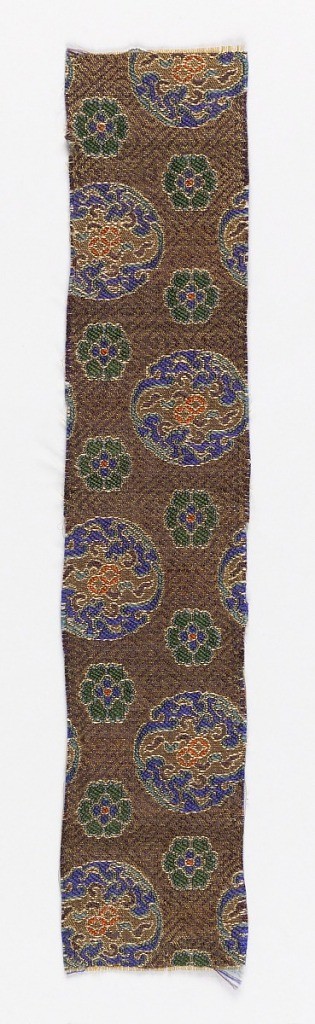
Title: Textile
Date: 19th century
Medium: silk Technique: plain compound satin
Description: Decorated floral circles on diaper background in blue, red, green on beige ground.